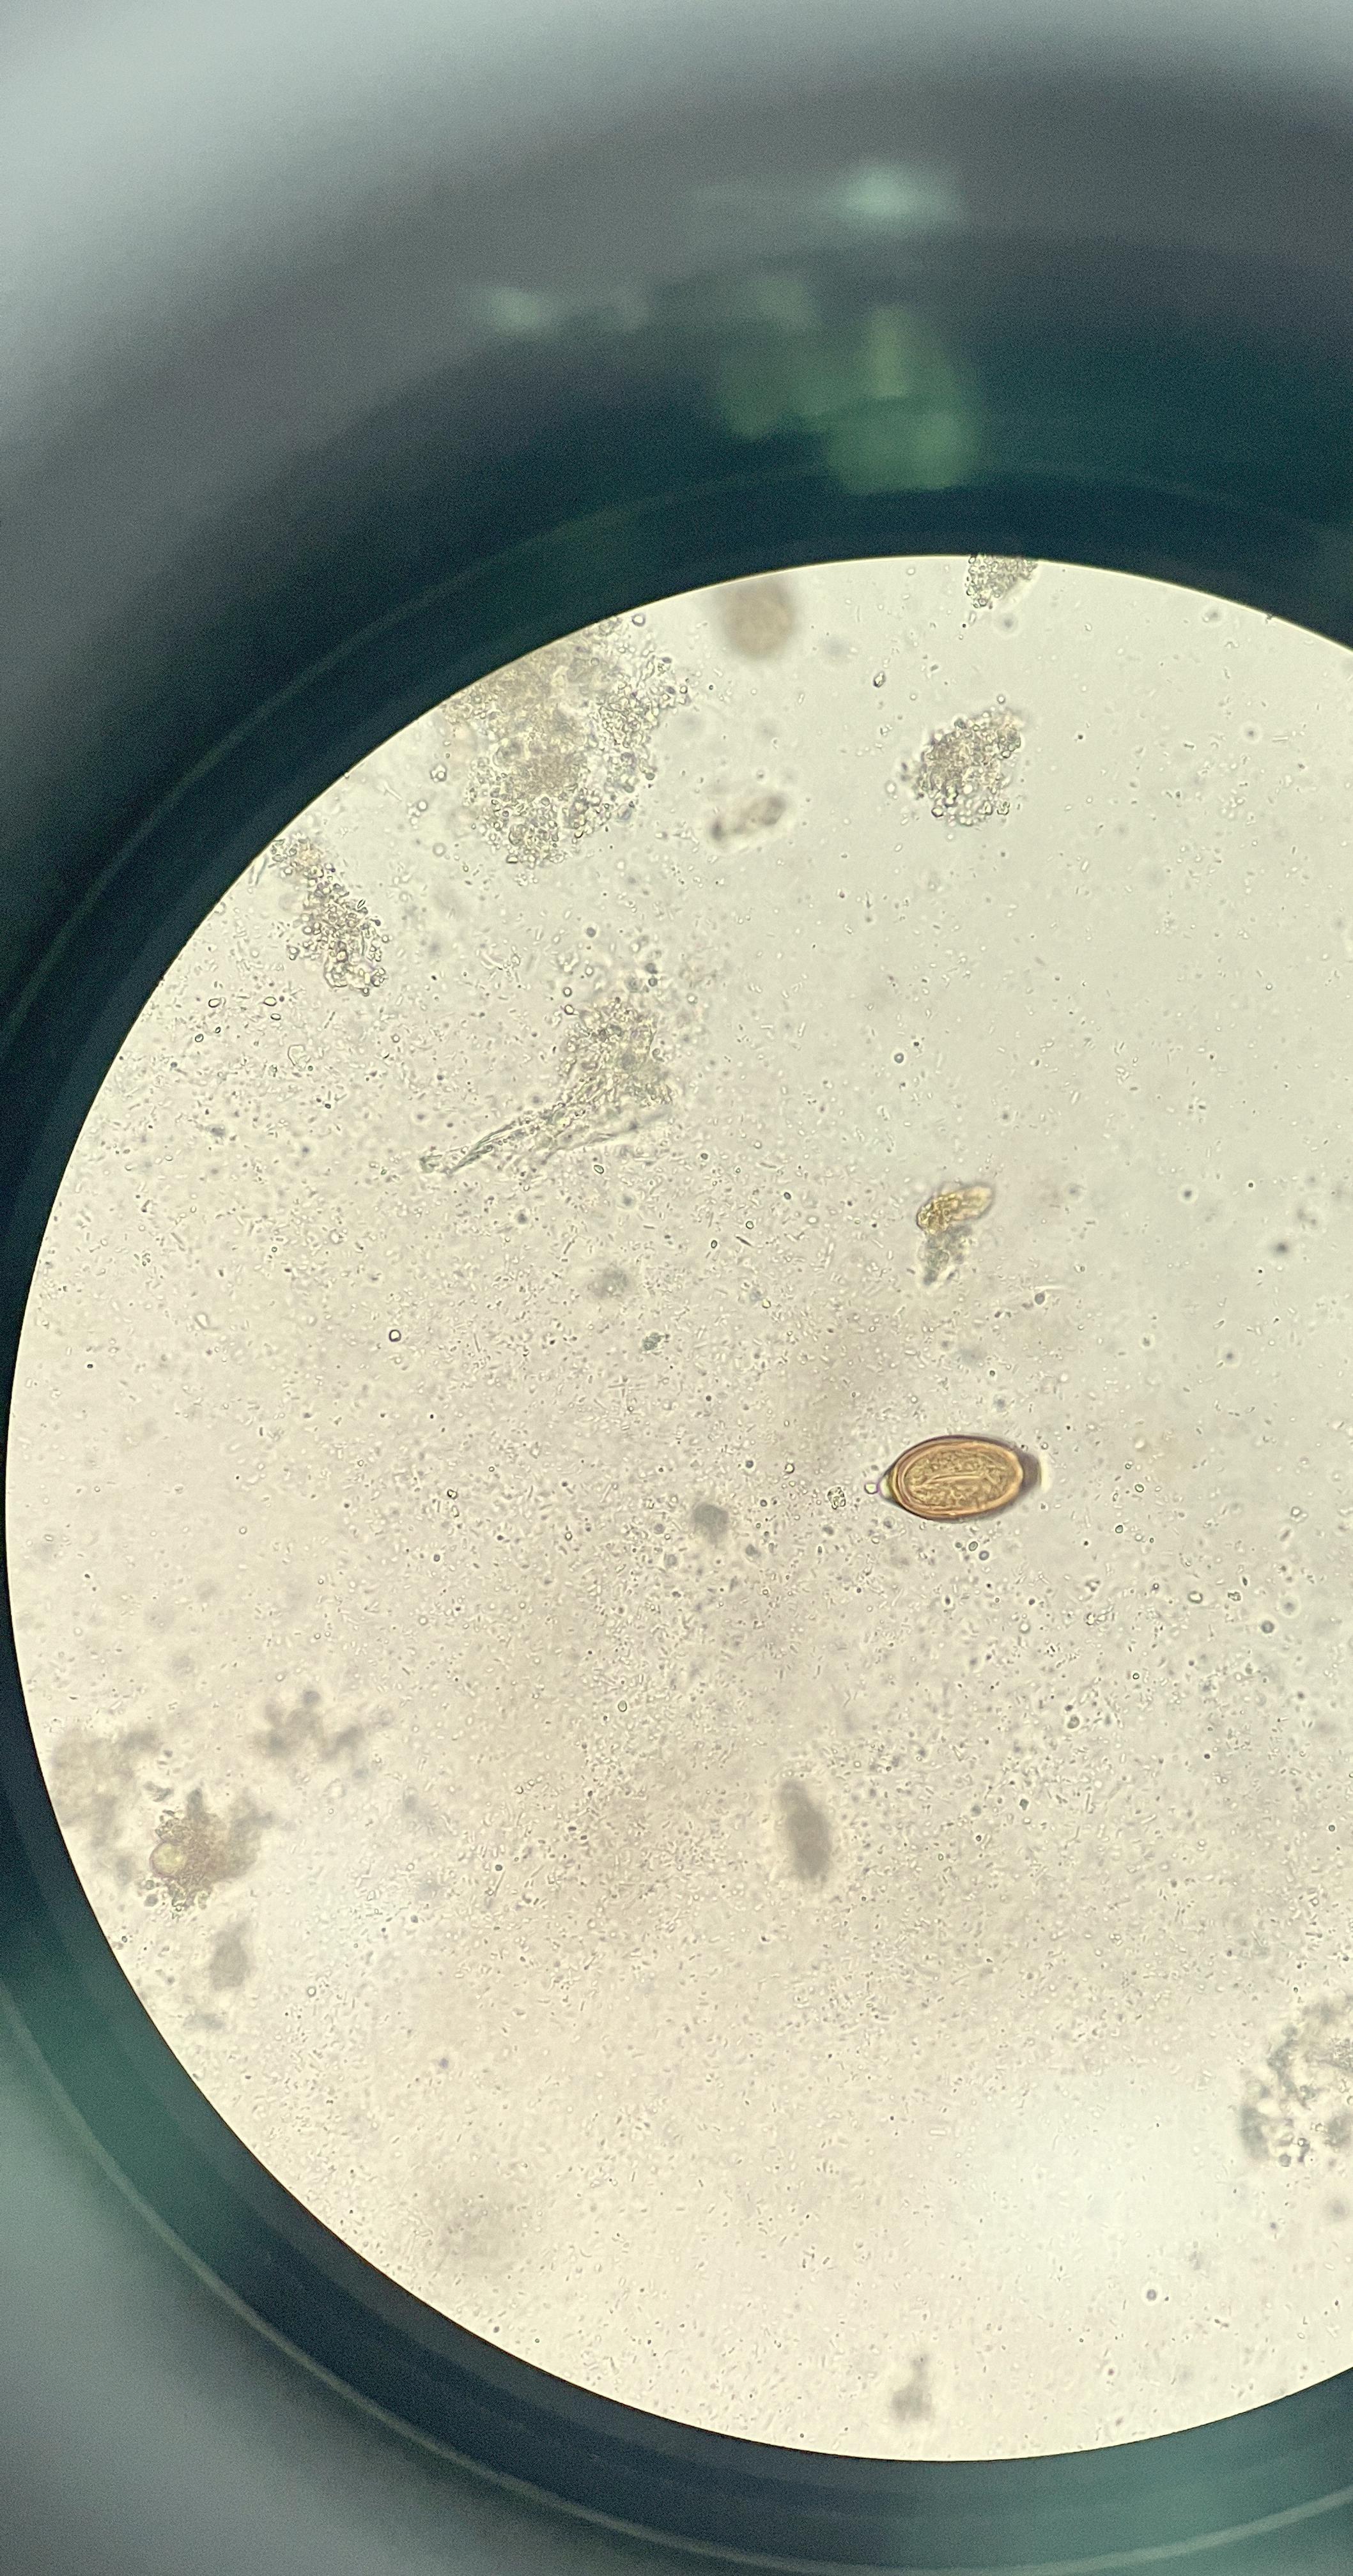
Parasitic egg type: Trichuris trichiura